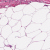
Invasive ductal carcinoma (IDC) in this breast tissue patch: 0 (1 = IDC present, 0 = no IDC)